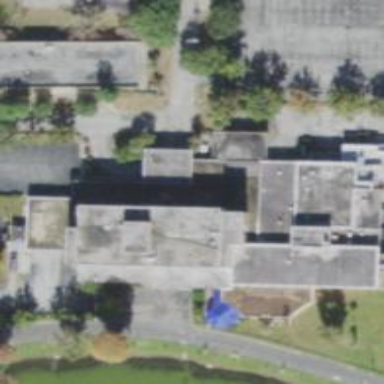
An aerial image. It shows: Hospital building.